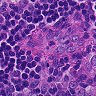
Metastatic tissue present: yes